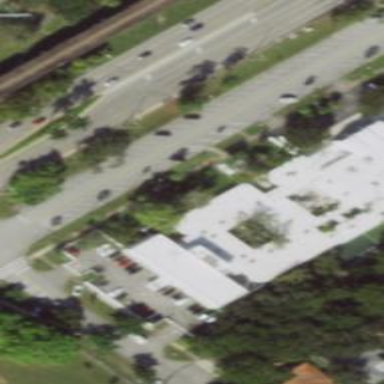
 paved with asphalt. It is designated for roadside parking."